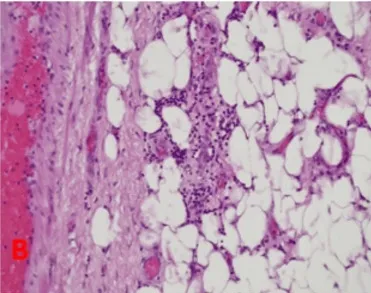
Histopathologic examination. The tissue showed dense collagenous fibrous bands, mostly at the surface of the omental tissue. In some areas, it appeared that the fibrosis extended deeper into fatty tissue, as seen at the bottom right part of Figure A. Apparent denudation of the surface mesothelium and prominent vascularity in affected areas were noted. Inflammation was not the predominant picture, but there were very small foci of inflammation, predominated by chronic inflammatory cells. . Small foci of inflammation predominated by small lymphocytes (H&E at 200x). H&E: Hematoxylin and eosin.
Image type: pathology (h&e)